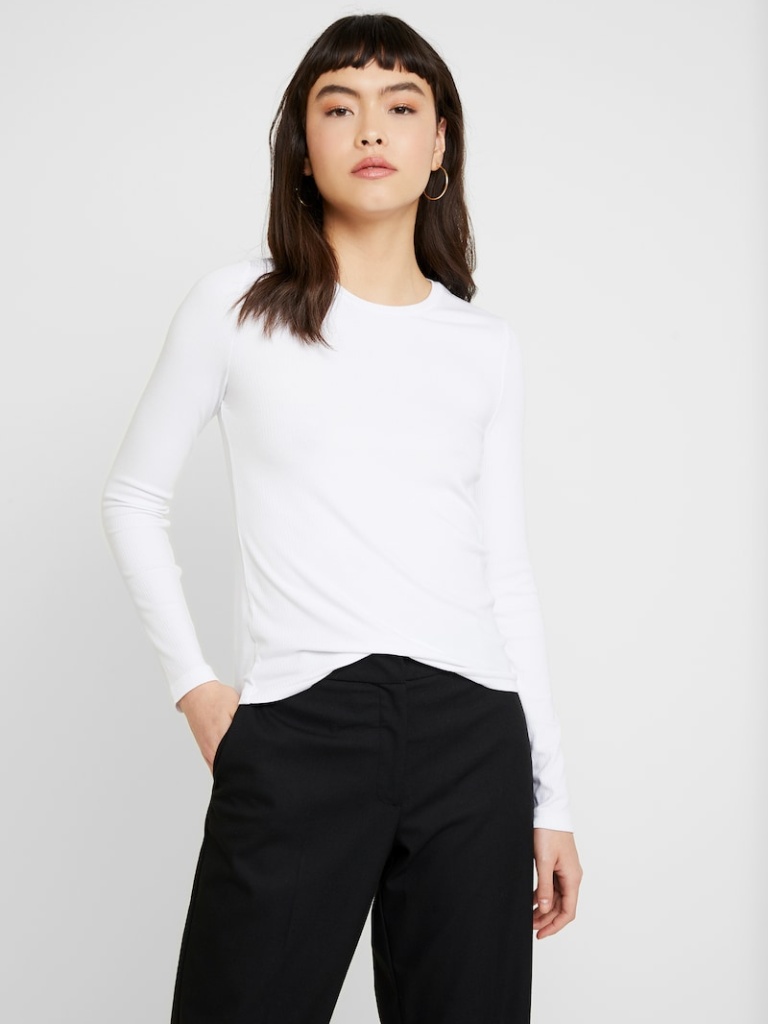
cotton tight a long-sleeved with the sleeves down hip length Untucked crew t-shirt